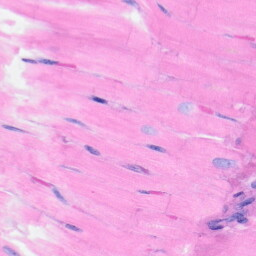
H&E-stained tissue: Heart